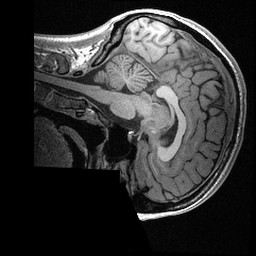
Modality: T1w
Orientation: sagittal
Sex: female
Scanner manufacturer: ge
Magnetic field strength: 3 T
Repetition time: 0.0064 s
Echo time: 0.00281 s